Question: I am trying to extract the information of a tweet from an ID. With the ID, I want to get the tweet creation date, the tweet, location, followers, friends, favorites, their profile description, if they're verified, and the language, but I'm having trouble doing it. Next, I will show the steps I follow to carry out what I want.
I have made the following code. To start with, I have the IDs of the tweets in a txt file and I read them as follows:
'''
# Read txt file
txt = '/content/drive/MyDrive/Mini-proyecto Texto/archivo.txt'
with open(txt) as archivo:
lines = archivo.readlines()
'''
Next, I add each of the IDs to a list:
'''
# Add the IDs to a list
IDs = []
for i in lines:
IDs.append(i.rsplit())
#print(i.rsplit())
IDs
#[['1206924075374956547'],
# ['1210912199402819584'],
# ['1210643148998938625'],
# ['1207776839697129472'],
# ['1203627609759920128'],
# ['1205895318212136961'],
# ['1208145724879364100'], ...
'''
Finally, start extracting the information you require as follows:
'''
# Extract information from tweets
tweets_df2 = pd.DataFrame()
for i in IDs:
try:
info_tweet = api.get_status(i, tweet_mode="extended")
except:
pass
tweets_df2 = tweets_df2.append(pd.DataFrame({'ID': info_tweet.id,
'Tweet': info_tweet.full_text,
'Creado_tweet': info_tweet.created_at,
'Locacion_usuario': info_tweet.user.location,
'Seguidores_usuario': info_tweet.user.followers_count,
'Amigos_usuario': info_tweet.user.friends_count,
'Favoritos_usuario': info_tweet.user.favourites_count,
'Descripcion_usuario': info_tweet.user.description,
'Verificado_usuario': info_tweet.user.verified,
'Idioma': info_tweet.lang}, index=[0]))
tweets_df2 = tweets_df2.reset_index(drop=True)
tweets_df2
'''
The following image is the output of the tweets_df2 variable, but I don't understand why the values are repeated over and over again. Does anyone know what's wrong with my code?

If you need the txt I provide you with the link of the drive. <URL>
Thank you very much in advance for your time :3
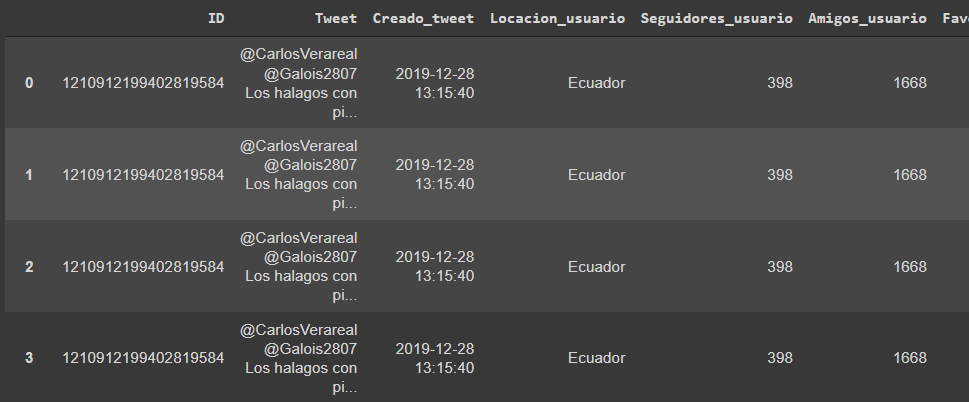
Answer: Your code basically runs fine for me with a few adjustments. I noticed that your identation is not correct and your list of IDs is a list of lists (with just one element) rather than one list of elements.
Try this:
'''
api = tweepy.Client(consumer_key=api_key,
consumer_secret=api_key_secret,
access_token=access_token,
access_token_secret=access_token_secret,
bearer_token=bearer_token,
wait_on_rate_limit=True,
)
auth = tweepy.OAuth1UserHandler(
api_key, api_key_secret, access_token, access_token_secret
)
api = tweepy.API(auth)
txt = "misocorpus-misogyny.txt"
with open(txt) as archivo:
lines = archivo.readlines()
IDs = []
for i in lines:
IDs.append(i.strip())# <-- use strip() to remove /n rather than split
tweets_df2 = pd.DataFrame()
for i in IDs:
try:
info_tweet = api.get_status(i, tweet_mode="extended")
except:
pass
tweets_df2 = tweets_df2.append(pd.DataFrame({'ID': info_tweet.id,
'Tweet': info_tweet.full_text,
'Creado_tweet': info_tweet.created_at,
'Locacion_usuario': info_tweet.user.location,
'Seguidores_usuario': info_tweet.user.followers_count,
'Amigos_usuario': info_tweet.user.friends_count,
'Favoritos_usuario': info_tweet.user.favourites_count,
'Descripcion_usuario': info_tweet.user.description,
'Verificado_usuario': info_tweet.user.verified,
'Idioma': info_tweet.lang}, index=[0]))
tweets_df2 = tweets_df2.reset_index(drop=True)
tweets_df2
'''
Result:
'''
ID Tweet Creado_tweet Locacion_usuario Seguidores_usuario Amigos_usuario Favoritos_usuario Descripcion_usuario Verificado_usuario Idioma
0 1206924075374956547 Las feminazis quieren por poco que este chico ... 2019-12-17 13:08:17+00:00 Argentina 1683 2709 28982 El Progresismo es un Cancer que quiere destrui... False es
1 1210912199402819584 @CarlosVerareal @Galois2807 Los halagos con pi... 2019-12-28 13:15:40+00:00 Ecuador 398 1668 3123 Cuando te encuentres n una situacion imposible... False es
2 1210643148998938625 @drummniatico No se vaya asustar! Ese es el gr... 2019-12-27 19:26:34+00:00 Samborondon - Ecuador 1901 1432 39508 Todo se alinea a nuestro favor. False es
3 1210643148998938625 @drummniatico No se vaya asustar! Ese es el gr... 2019-12-27 19:26:34+00:00 Samborondon - Ecuador 1901 1432 39508 Todo se alinea a nuestro favor. False es
4 1203627609759920128 Mostritas #Feminazi amenazando como ellas sabe... 2019-12-08 10:49:19+00:00 Lima, Peru 2505 3825 45087 Latam News Report. Regional and World affairs.... False
'''